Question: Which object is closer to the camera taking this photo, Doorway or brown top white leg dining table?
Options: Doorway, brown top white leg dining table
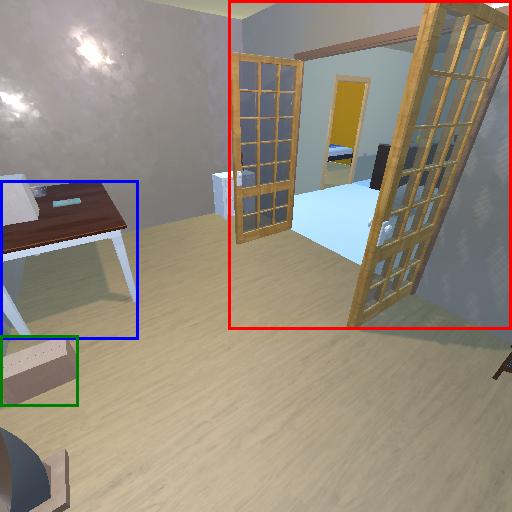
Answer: Doorway